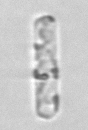
Label: Dactyliosolen_fragilissimus